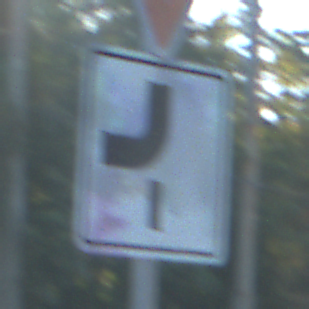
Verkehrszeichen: VerlaufVorfahrtsstrasse7
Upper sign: VorfahrtGewaehren
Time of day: MorningAfternoon
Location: Outdoor (Urban)
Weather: Clear
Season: NotSpecified
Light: Natural